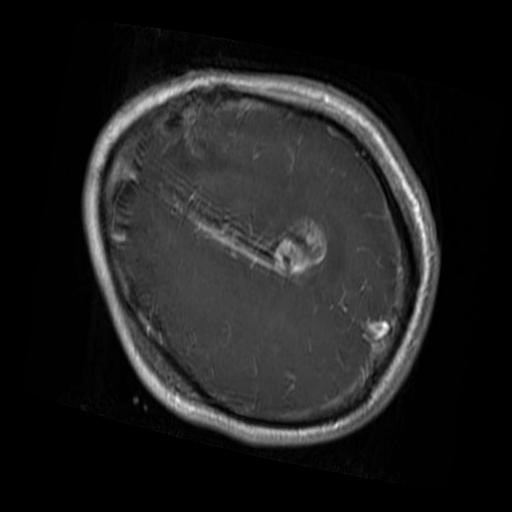
Label: brain_glioma